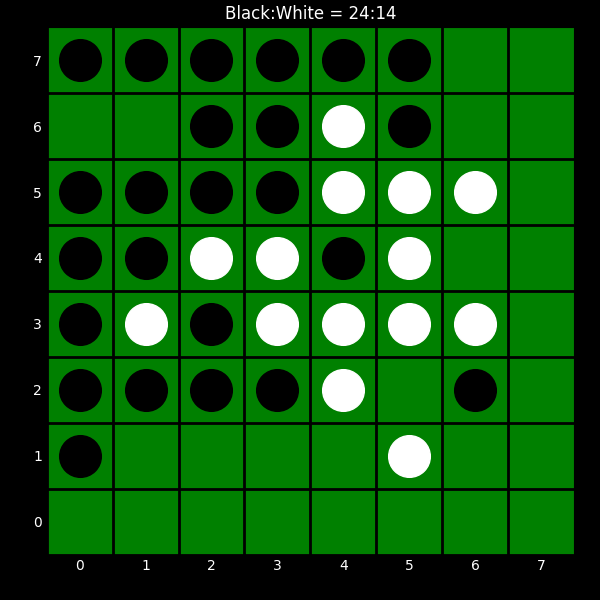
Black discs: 24
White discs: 14